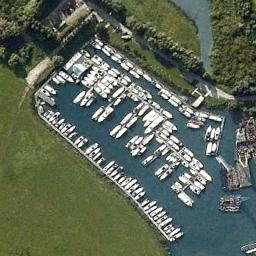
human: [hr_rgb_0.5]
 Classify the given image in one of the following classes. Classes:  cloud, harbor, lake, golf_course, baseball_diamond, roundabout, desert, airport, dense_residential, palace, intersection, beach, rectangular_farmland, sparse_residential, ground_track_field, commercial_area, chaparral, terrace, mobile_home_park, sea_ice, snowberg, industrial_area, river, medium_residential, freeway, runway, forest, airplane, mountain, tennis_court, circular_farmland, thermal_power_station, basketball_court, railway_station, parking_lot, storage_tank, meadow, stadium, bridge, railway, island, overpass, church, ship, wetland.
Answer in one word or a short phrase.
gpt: harbor